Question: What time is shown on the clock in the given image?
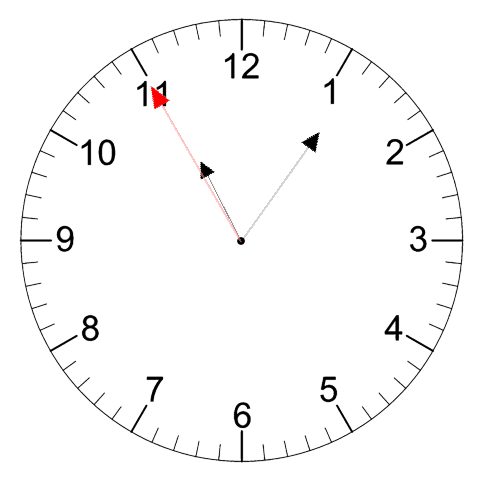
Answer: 11:05:55